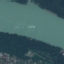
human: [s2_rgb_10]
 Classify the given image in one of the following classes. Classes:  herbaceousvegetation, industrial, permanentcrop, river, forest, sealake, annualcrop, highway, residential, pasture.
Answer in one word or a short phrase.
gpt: River